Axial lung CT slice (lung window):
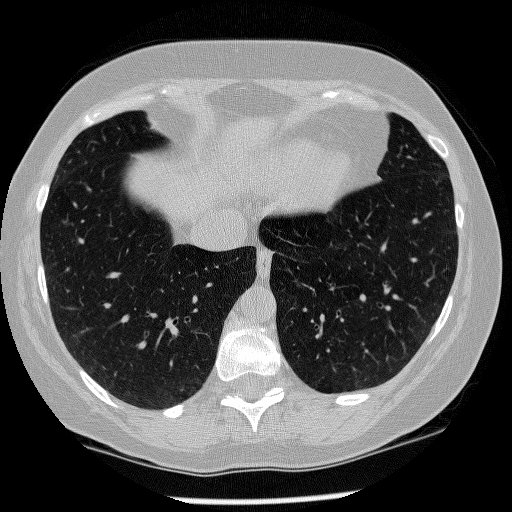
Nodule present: no